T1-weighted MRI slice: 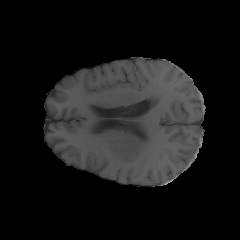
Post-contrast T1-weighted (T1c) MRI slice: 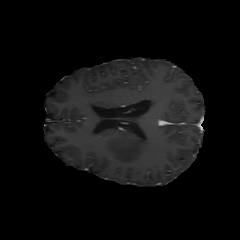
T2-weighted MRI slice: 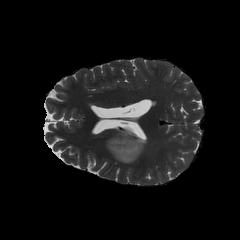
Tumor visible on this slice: yes